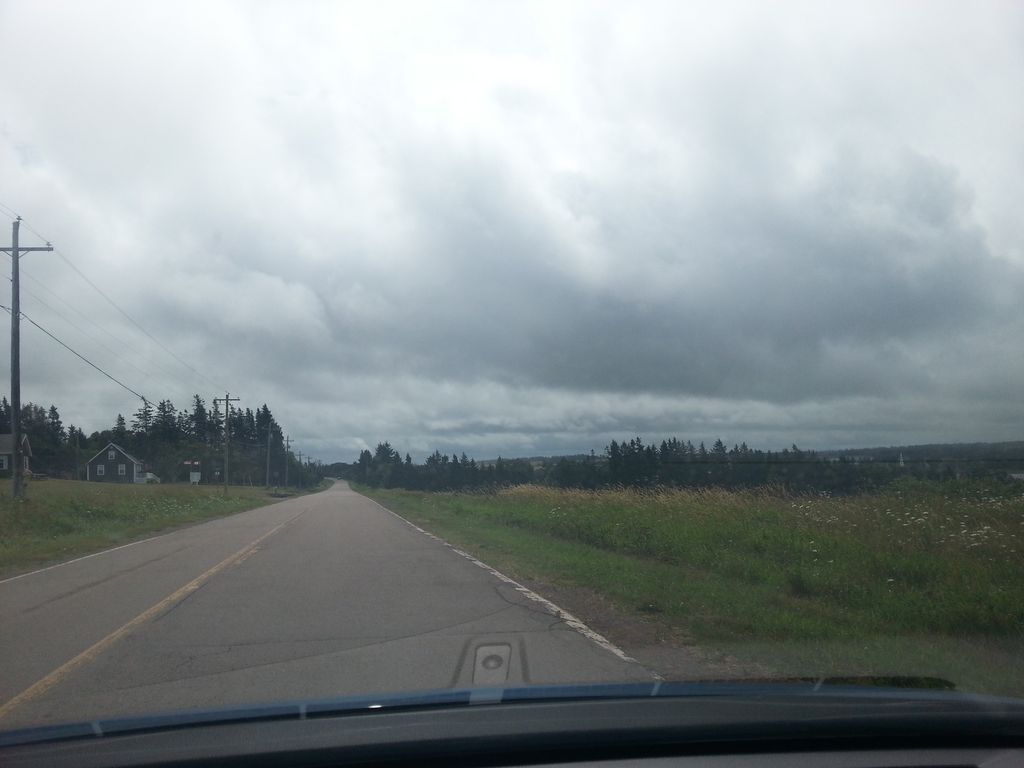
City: charlottetown